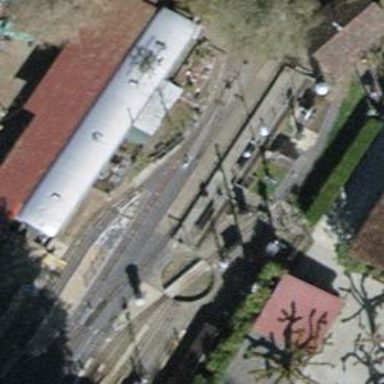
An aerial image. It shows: Miniature railway.